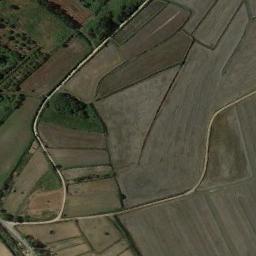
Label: terrace